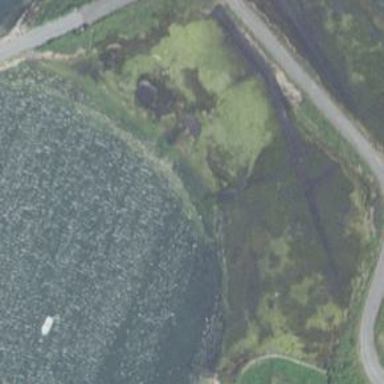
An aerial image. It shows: Saltmarsh wetland area.